Question: I just want to have a check to make sure the user picked a number in the 2x2. So if the user doesnt pick a number in one of the boxes then I want a messagebog to popup telling the user to fill in all boxes.

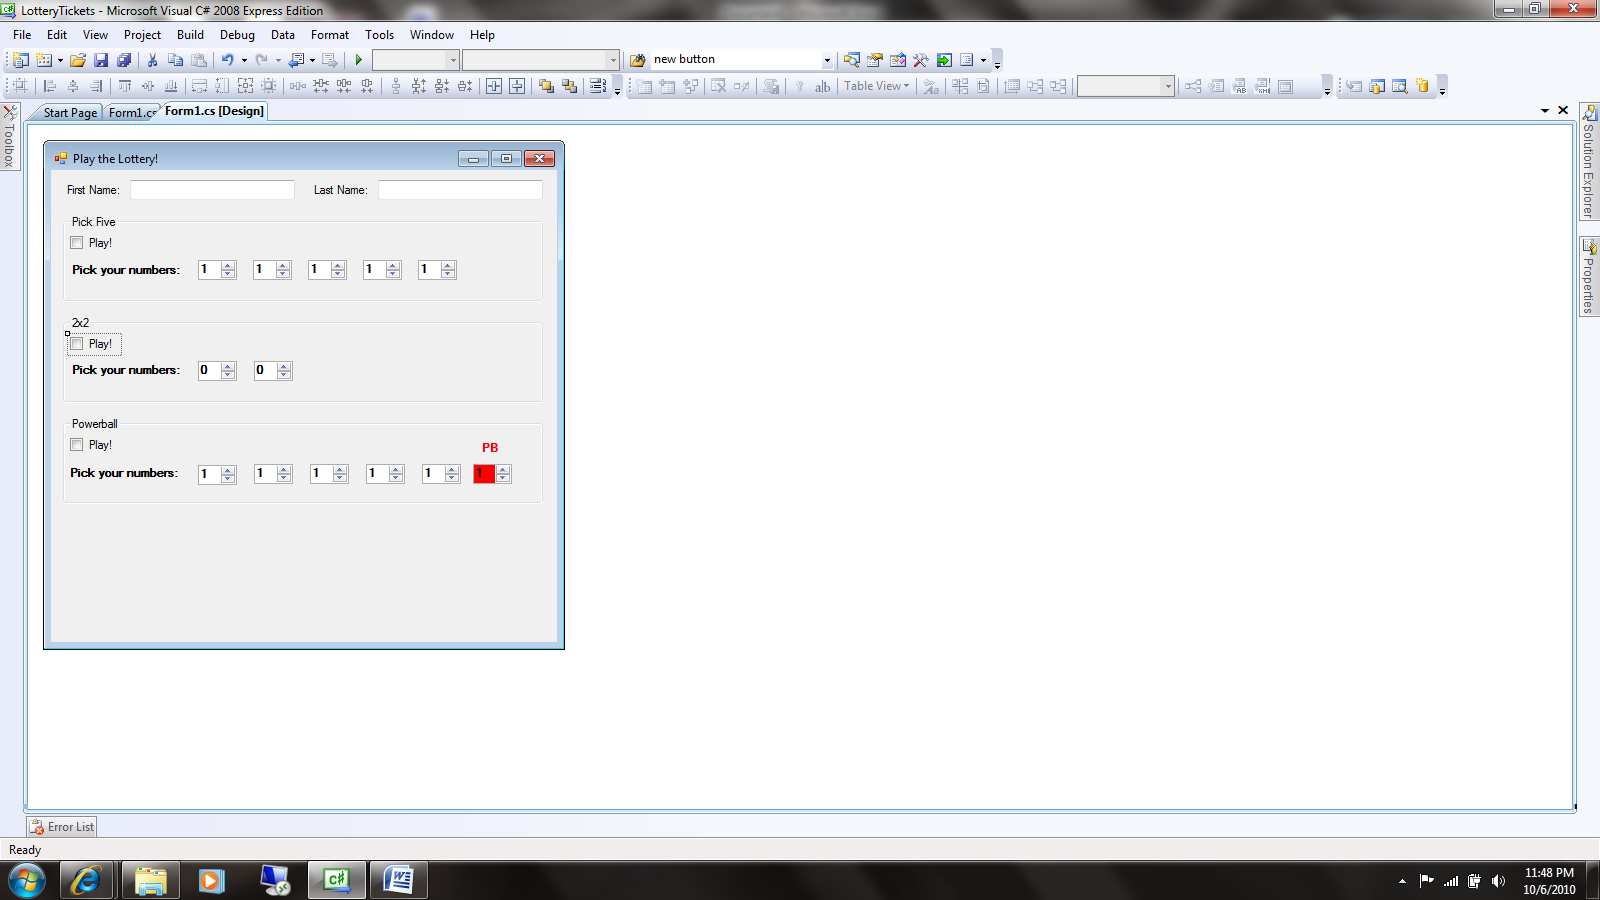
Answer: look into validation events and controls
this should start you <URL>